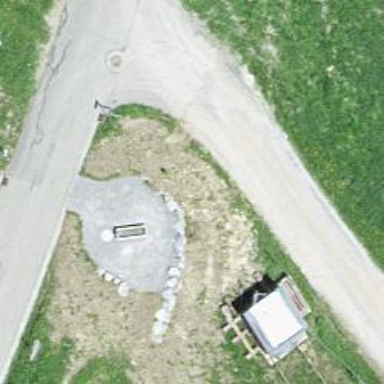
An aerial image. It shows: Guidepost with information.